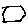
Label: hexagon